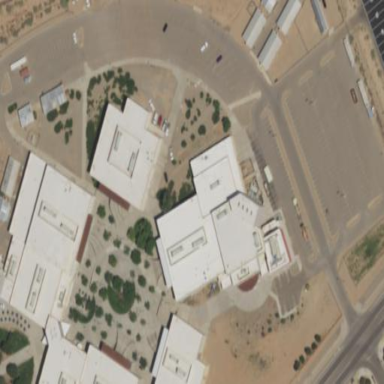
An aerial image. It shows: School building.